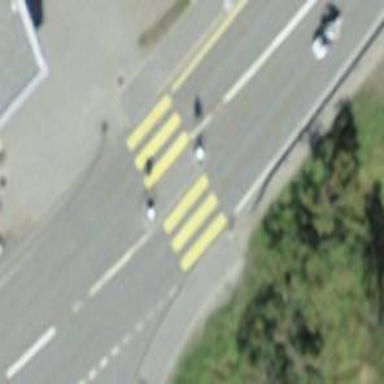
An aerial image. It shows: Uncontrolled road crossing with markings.